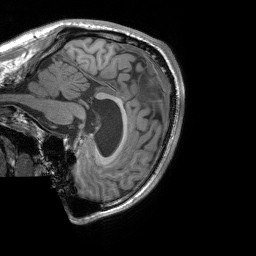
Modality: T1w
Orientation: sagittal
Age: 22
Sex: male
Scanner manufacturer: siemens
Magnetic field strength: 3 T
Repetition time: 1.8 s
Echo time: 0.00252 s